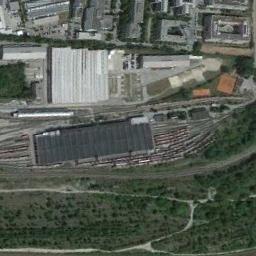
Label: railway_station